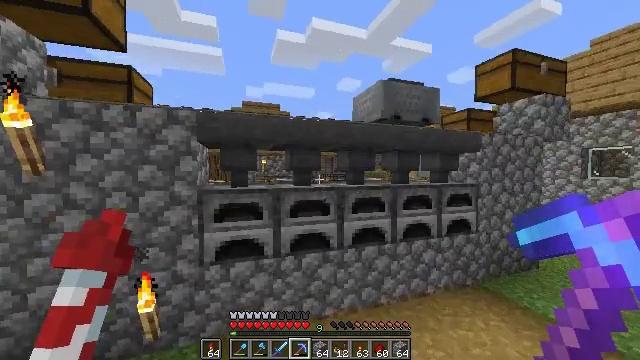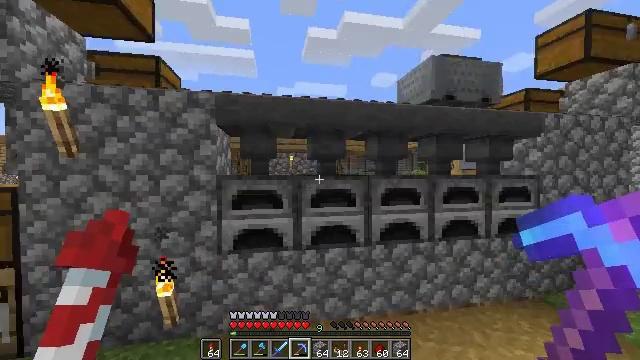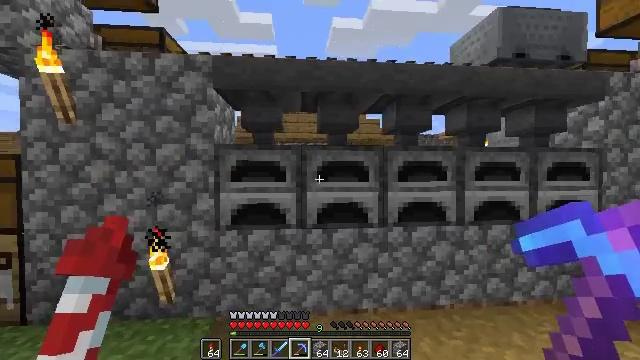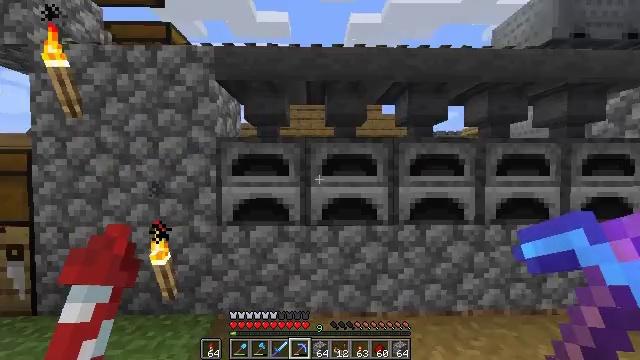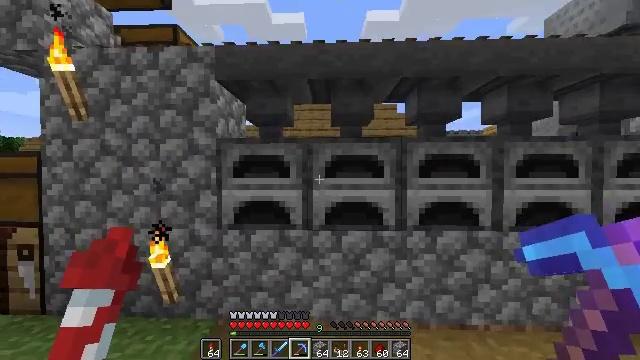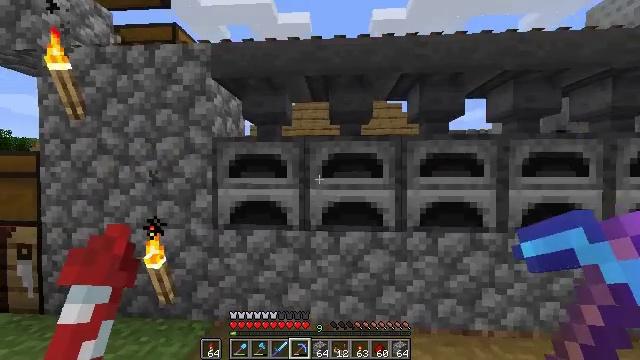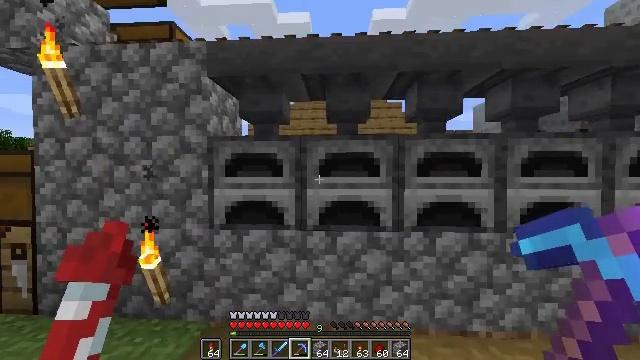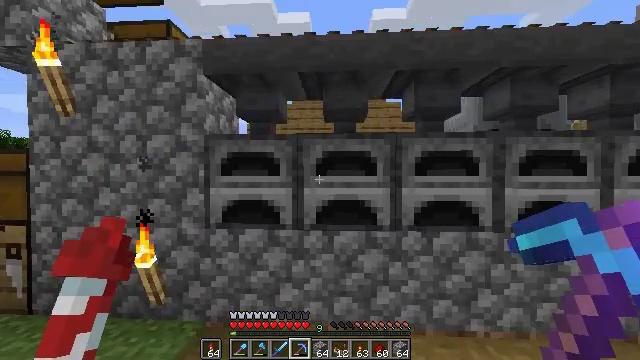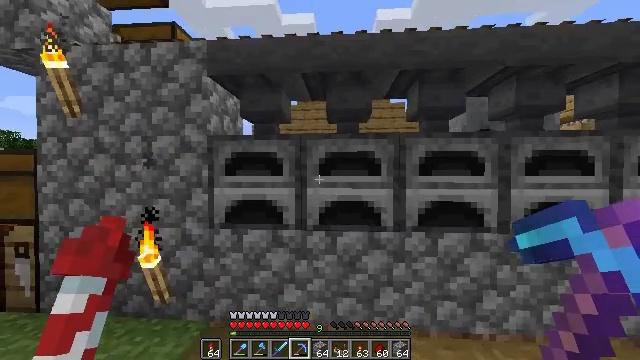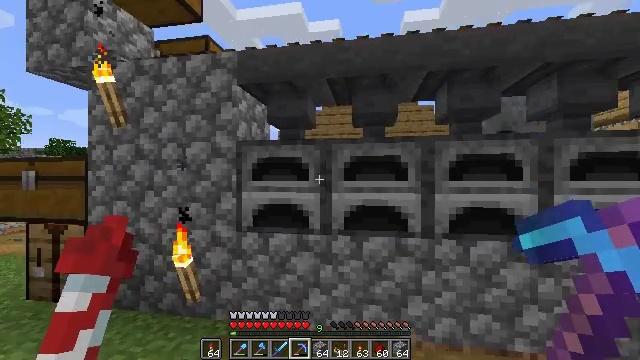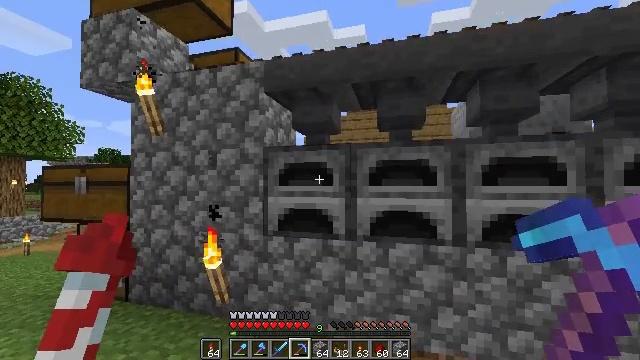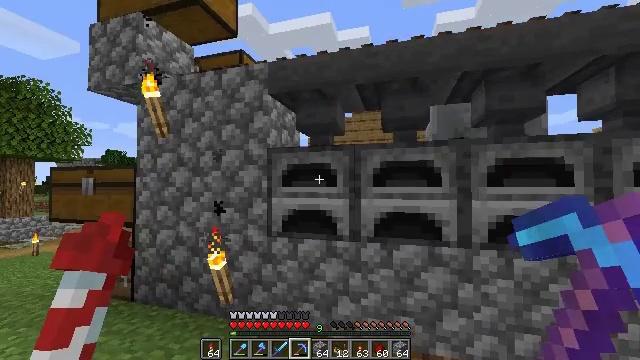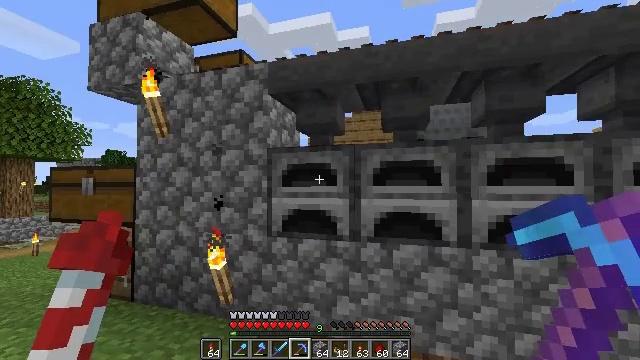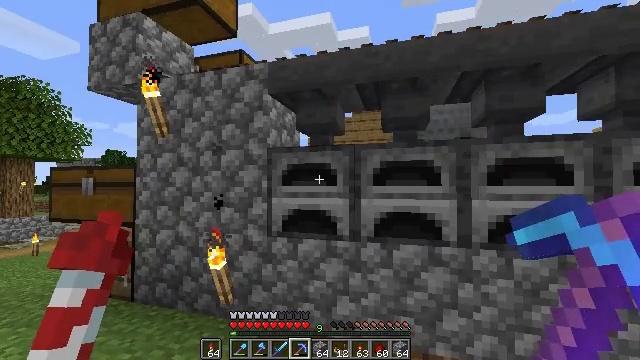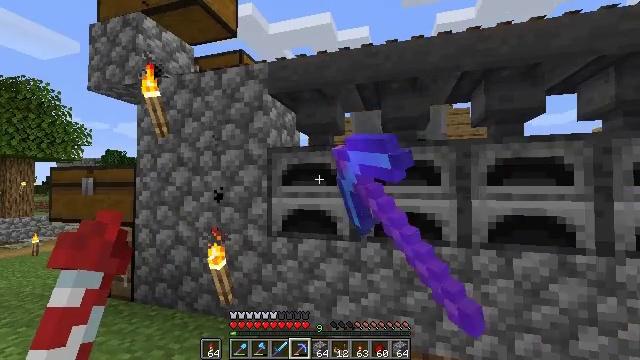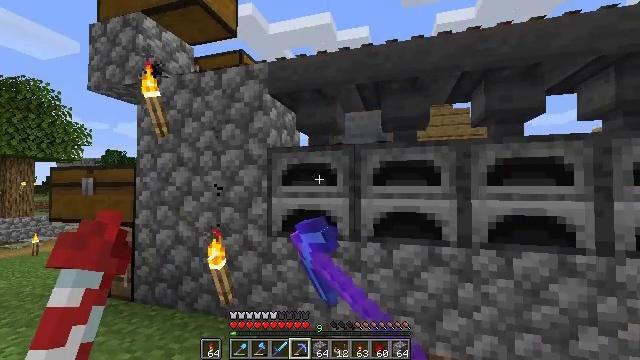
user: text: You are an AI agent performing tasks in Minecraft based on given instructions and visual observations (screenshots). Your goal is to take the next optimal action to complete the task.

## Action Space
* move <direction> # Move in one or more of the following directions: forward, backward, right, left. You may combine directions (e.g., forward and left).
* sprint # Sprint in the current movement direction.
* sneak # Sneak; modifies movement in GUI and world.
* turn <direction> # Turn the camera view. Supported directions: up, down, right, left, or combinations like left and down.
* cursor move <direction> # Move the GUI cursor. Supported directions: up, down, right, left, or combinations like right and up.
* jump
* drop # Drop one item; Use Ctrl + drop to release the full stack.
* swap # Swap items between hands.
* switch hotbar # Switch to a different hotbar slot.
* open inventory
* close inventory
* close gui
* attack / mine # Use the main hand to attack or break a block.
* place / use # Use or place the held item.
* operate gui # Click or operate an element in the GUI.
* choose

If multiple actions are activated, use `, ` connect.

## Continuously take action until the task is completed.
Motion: motion action
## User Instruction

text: Smelt some stone using a furnace.
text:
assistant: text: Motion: turn left
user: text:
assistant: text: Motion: turn left
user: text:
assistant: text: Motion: turn left
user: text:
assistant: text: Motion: turn left
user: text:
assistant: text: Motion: turn left
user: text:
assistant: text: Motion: no_op
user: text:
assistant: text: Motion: no_op
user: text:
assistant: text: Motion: no_op
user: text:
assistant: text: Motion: turn left and up
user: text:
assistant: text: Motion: turn left and up
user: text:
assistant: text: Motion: no_op
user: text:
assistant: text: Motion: no_op
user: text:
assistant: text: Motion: use / place
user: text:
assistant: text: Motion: use / place
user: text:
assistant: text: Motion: use / place
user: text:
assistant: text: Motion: use / place
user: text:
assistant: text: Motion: no_op
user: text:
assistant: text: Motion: open gui
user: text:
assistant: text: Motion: no_op
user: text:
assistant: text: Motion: no_op
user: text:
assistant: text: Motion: no_op
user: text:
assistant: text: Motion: no_op
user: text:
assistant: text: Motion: no_op
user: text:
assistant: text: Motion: no_op
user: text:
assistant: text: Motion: no_op
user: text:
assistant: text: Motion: no_op
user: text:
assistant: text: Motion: no_op
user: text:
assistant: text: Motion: cursor move right
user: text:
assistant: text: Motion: no_op
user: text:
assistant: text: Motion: no_op